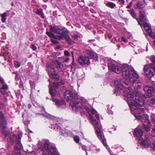
Tumor epithelial tissue: yes
Tumor-associated stroma tissue: no
Normal tissue: no